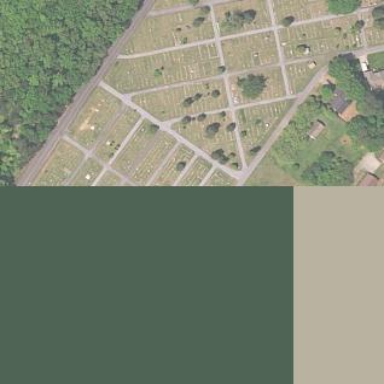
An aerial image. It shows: Cemetery.